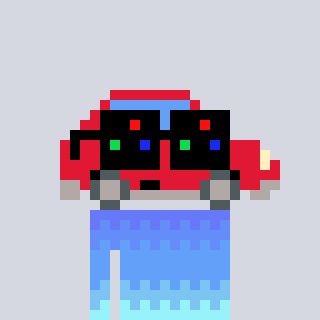
a pixel art character with square black sunglasses, a car-shaped head and a yellow-colored body on a cool background